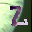
Label: 2